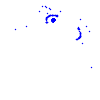
Particle: electron